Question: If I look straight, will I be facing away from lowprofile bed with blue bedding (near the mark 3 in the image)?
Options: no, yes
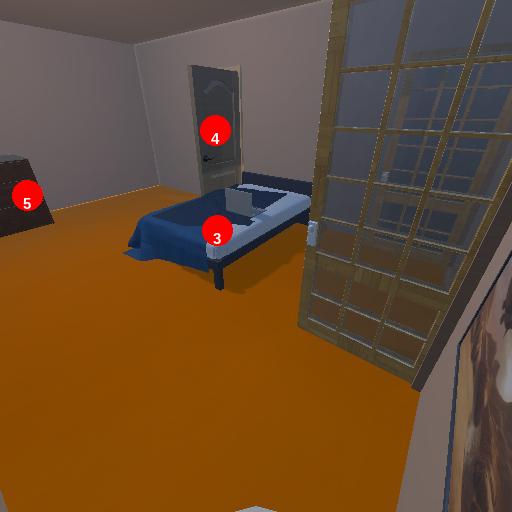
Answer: no